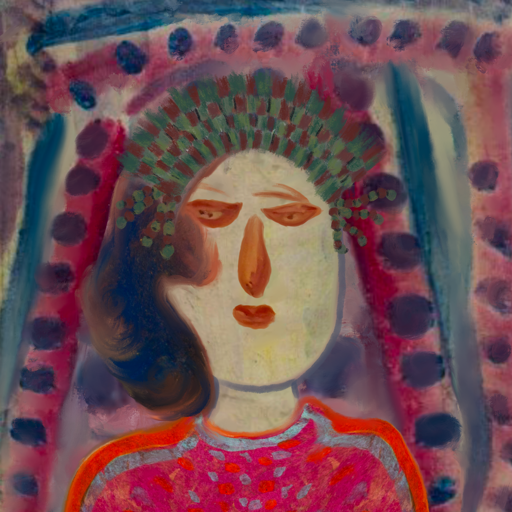
Background: HillGirl, Head And Neck Front: Hill_Girl, Face Front: Pious_Lady, Bust: Sisters, Hair Front: Mother_And_Son_Son, Head Accessory: After_Raid_Crown, Second Necklace: Blank, Necklace: Blank, Baby: Blank